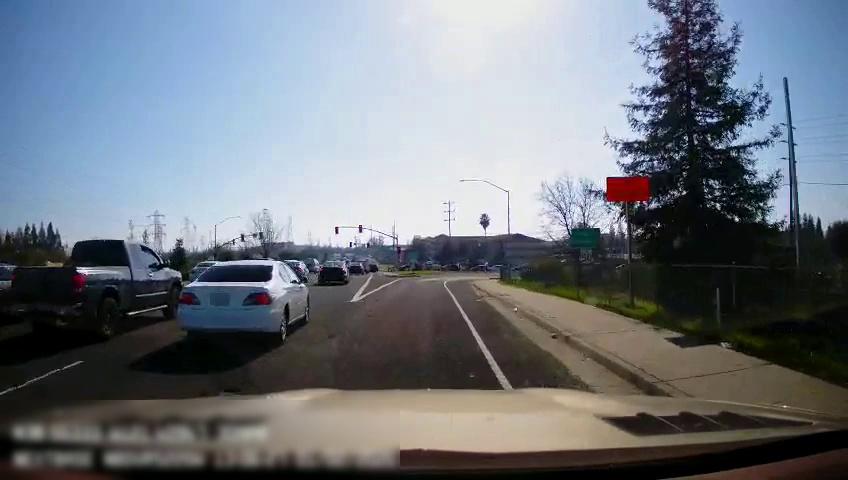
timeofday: Day
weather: Sunny
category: Drivable Space
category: Vehicles | Car
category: Vehicles | Car
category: Vehicles | Truck
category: Vehicles | Car
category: Vehicles | Car
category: Vehicles | Car
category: Vehicles | Car
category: Vehicles | Car
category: Vehicles | Car
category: Vehicles | Car
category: Lanes | Current Lane
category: Lanes | Current Lane
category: Lanes | Alternate Lane
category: Lanes | Alternate Lane
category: Lanes | Alternate Lane